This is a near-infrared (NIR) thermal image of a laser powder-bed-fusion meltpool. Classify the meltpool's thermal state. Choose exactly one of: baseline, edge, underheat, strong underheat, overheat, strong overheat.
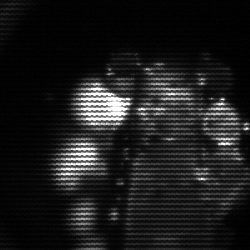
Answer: baseline